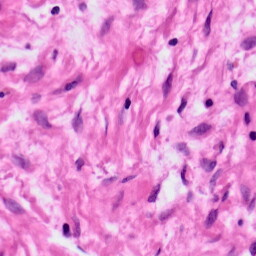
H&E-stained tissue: Ovarian